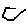
Label: hexagon